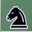
Piece: bN